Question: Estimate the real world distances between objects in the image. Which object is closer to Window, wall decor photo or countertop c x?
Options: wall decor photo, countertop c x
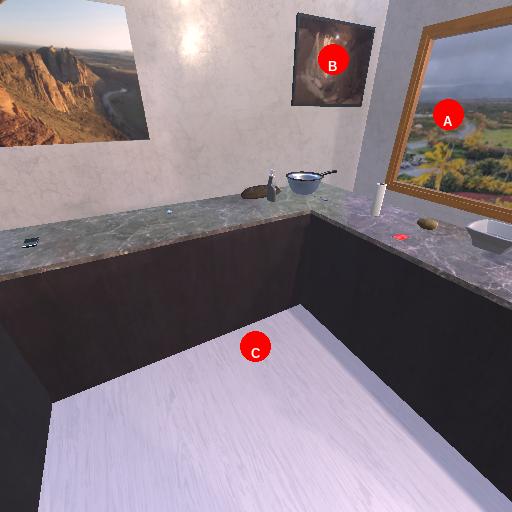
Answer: wall decor photo